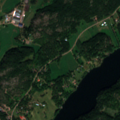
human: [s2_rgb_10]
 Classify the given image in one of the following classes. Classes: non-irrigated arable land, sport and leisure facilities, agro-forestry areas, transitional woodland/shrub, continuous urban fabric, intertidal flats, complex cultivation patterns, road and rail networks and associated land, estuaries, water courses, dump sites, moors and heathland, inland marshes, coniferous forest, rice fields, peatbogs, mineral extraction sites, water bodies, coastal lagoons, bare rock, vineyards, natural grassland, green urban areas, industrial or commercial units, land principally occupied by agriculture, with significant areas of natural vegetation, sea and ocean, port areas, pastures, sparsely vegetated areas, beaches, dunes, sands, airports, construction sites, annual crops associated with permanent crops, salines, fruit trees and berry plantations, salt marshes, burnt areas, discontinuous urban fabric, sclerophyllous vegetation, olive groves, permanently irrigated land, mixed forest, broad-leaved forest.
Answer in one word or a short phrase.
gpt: non-irrigated arable land, land principally occupied by agriculture, with significant areas of natural vegetation, mixed forest, sea and ocean